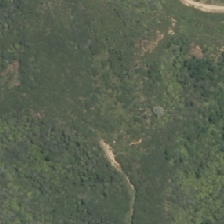
Land cover: manuka_kanuka